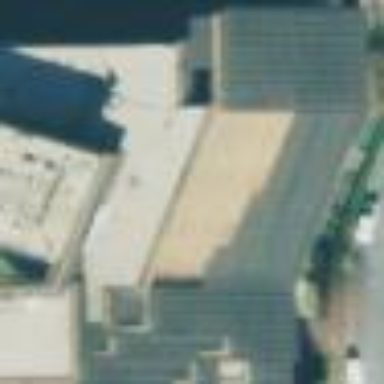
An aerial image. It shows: Office building.